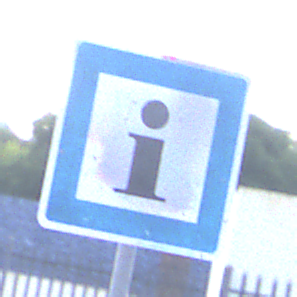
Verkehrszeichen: Informationsstelle
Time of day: SunriseSunset
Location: Outdoor (Suburban)
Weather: PartlyCloudy
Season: NotSpecified
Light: Natural